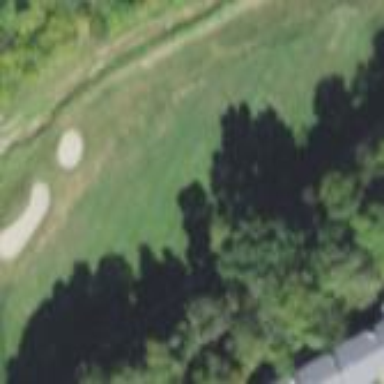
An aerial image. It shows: Grassy area designated as golf fairway.